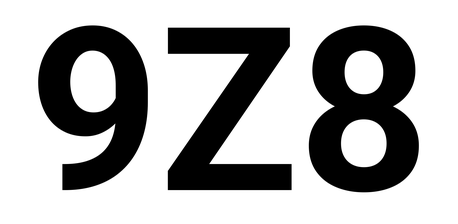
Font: Roboto_Bold